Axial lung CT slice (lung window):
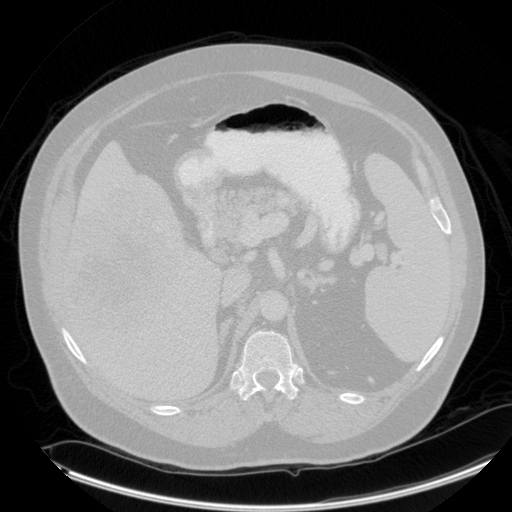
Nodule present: no